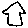
Label: house